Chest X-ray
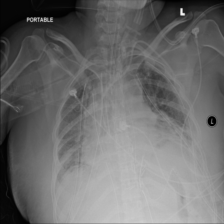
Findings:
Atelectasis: negative
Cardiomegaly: positive
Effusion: positive
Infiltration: positive
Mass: negative
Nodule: negative
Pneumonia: negative
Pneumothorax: positive
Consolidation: negative
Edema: negative
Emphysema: negative
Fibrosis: negative
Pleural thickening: negative
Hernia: negative